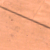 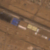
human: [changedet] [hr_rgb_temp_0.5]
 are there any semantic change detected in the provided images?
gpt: An industrial area was created in the middle near the street.